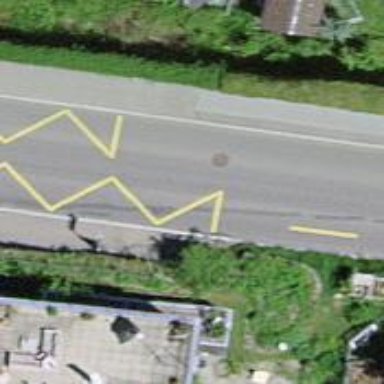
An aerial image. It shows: Public transport stop position.